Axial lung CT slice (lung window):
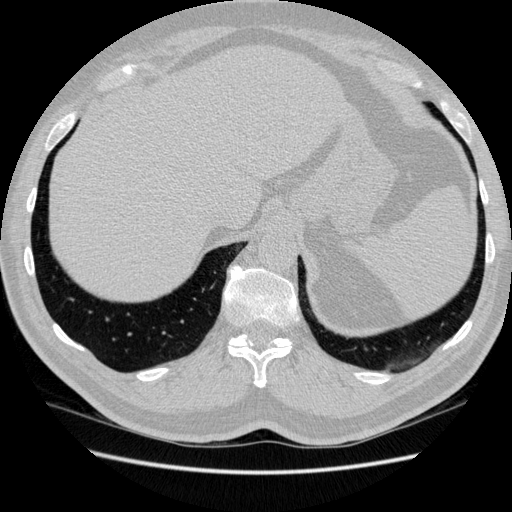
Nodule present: no